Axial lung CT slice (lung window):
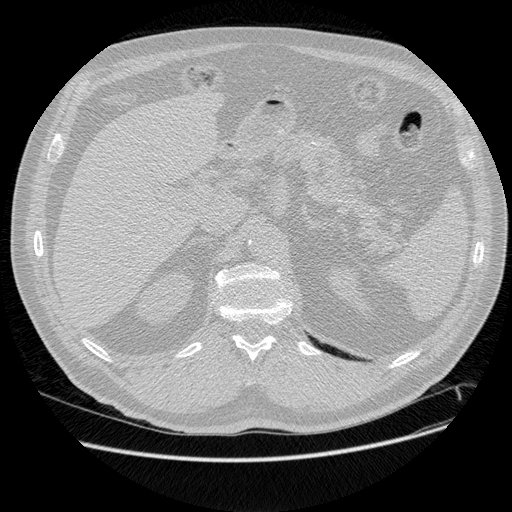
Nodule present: no